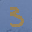
Label: 5